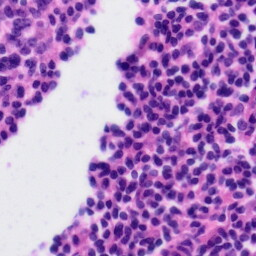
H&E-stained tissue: Tonsil